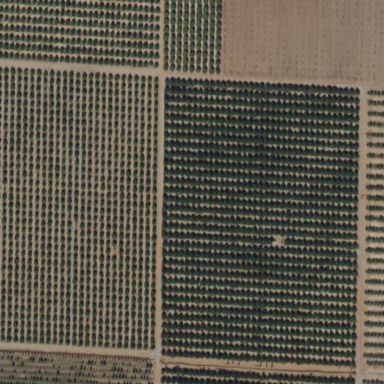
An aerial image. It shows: Orange orchard with rows of orange trees.